Interaction volume radius: 10 \u00c5
Interaction volume height: 20 \u00c5
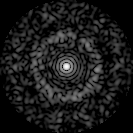
Disorder parameter: 0.8107